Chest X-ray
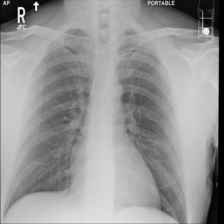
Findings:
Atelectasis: negative
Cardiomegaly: negative
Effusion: negative
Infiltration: negative
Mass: negative
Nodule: negative
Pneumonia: negative
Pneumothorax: negative
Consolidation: negative
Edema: negative
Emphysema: negative
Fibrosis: negative
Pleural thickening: negative
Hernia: negative